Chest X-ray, PA view. Patient: 61 years old, sex F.
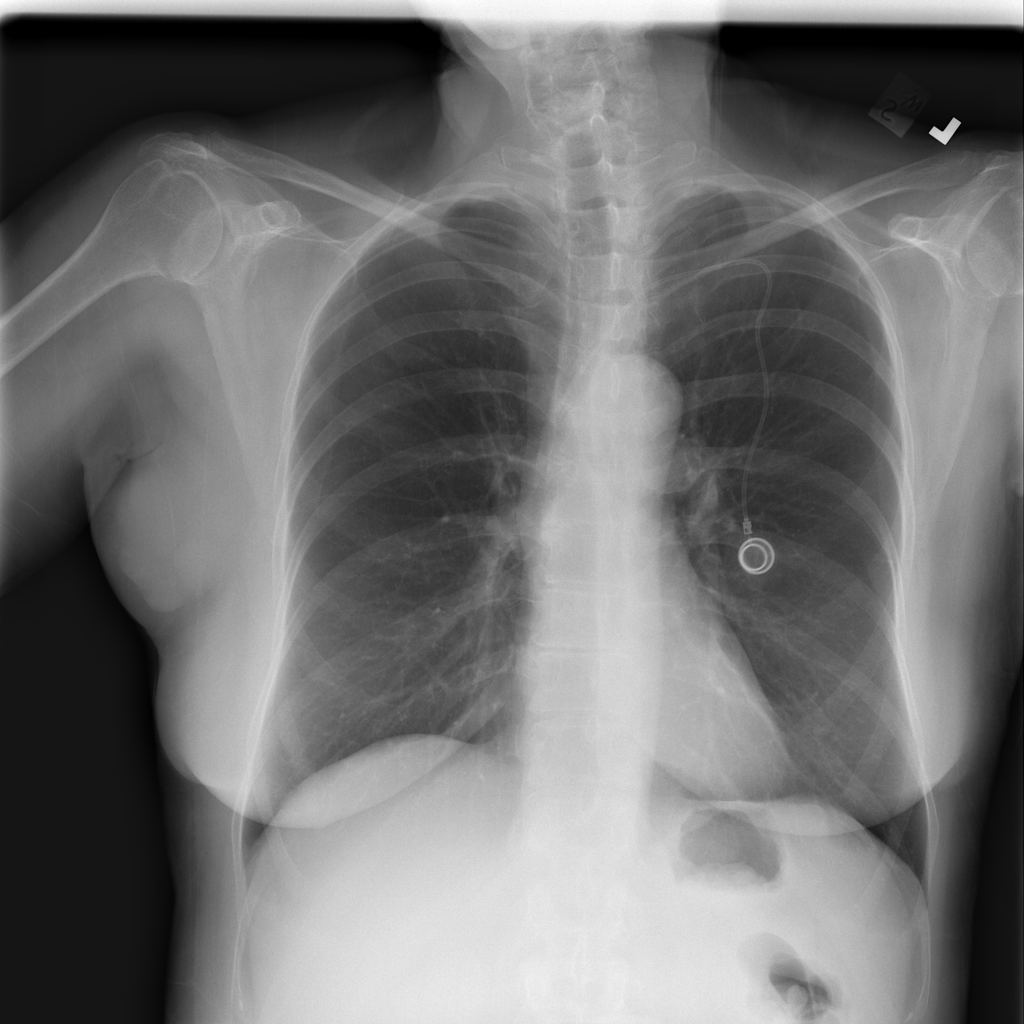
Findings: Mass